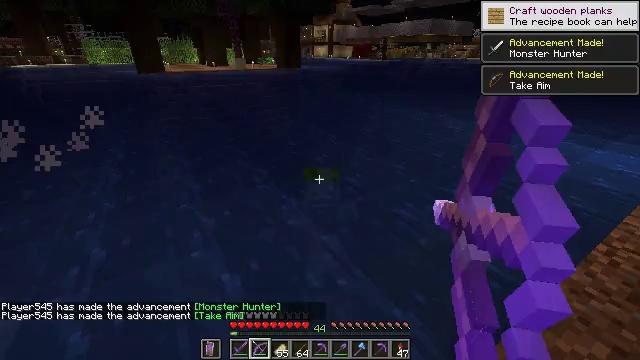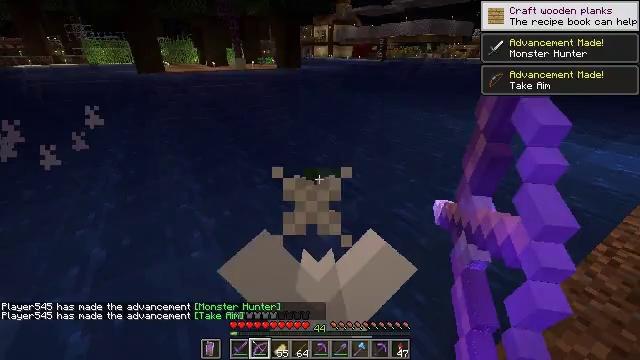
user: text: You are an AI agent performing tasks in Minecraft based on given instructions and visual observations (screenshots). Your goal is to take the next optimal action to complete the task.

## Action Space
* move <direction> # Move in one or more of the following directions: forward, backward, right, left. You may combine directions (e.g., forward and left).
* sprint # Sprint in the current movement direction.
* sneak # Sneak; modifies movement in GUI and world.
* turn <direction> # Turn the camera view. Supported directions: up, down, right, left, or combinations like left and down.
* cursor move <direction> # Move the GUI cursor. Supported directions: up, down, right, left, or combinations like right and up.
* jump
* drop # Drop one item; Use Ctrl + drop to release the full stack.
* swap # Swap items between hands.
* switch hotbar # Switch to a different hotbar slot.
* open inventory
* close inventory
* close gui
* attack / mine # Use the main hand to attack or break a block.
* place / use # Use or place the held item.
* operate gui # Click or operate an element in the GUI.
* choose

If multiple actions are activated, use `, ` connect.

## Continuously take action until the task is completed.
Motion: motion action
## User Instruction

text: Battle with a drowned.
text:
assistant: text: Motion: use / place
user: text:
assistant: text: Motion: use / place